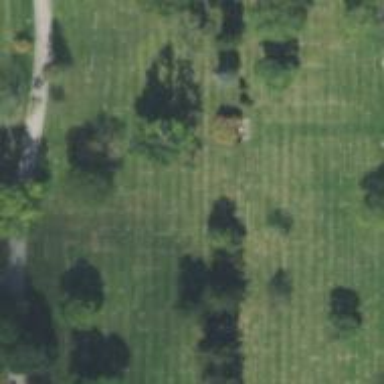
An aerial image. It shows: Cemetery.